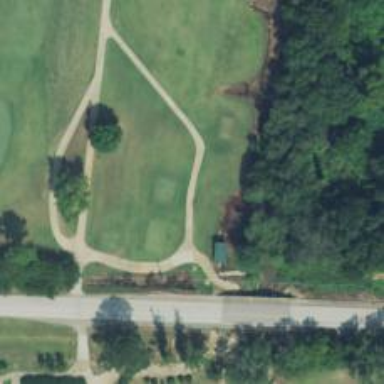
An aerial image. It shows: Golf cartpath that is also road path.